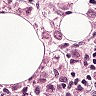
Metastatic tissue present: yes